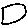
Label: square